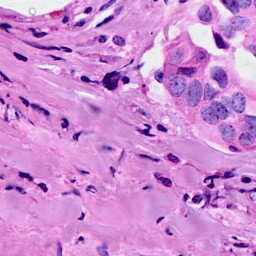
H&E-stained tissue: Breast